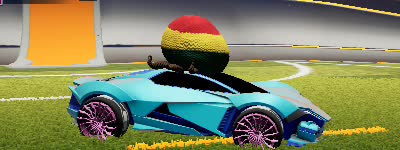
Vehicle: werewolf